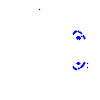
Particle: kaon